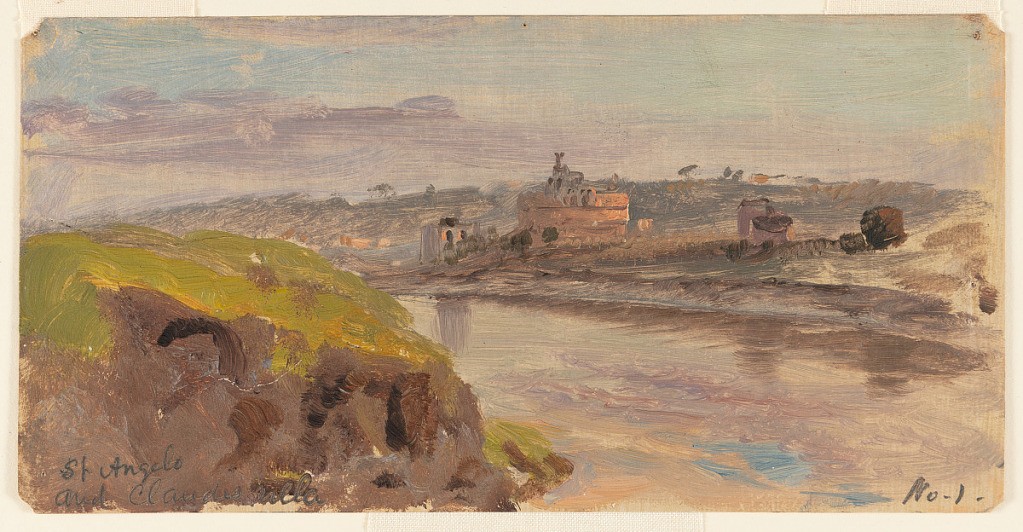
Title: Castel Sant'Angelo and Claude's Villa, Rome, Italy
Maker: Frederic Edwin Church, American, 1826–1900
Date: December 1868–April 1869
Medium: Oil and graphite on tan paperboard
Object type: drawing
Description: Landscape sketch showing a view overlooking Rome, as seen form the south bank of the River Tiber. In the foreground at left, a grassy bluff lines the nearby riverbank, while the river itself reflects the shapes of the buildings beside it. At center, in the middle distance, the massive, rounded walls of the Castel Sant'Angelo are visible. A small, though still significant structure--Claude Lorrain's villa--is visible at right. The surrounding city landscape is indistinctly rendered. In the background, the horizon gently arches beneath a purple and blue sky.